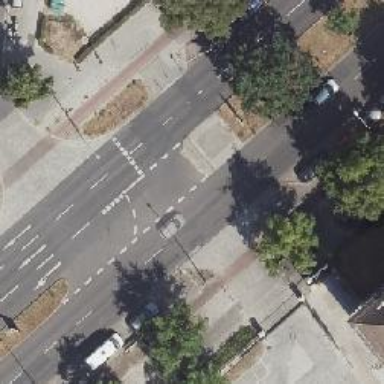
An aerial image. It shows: Asphalt footway with unmarked crossing.